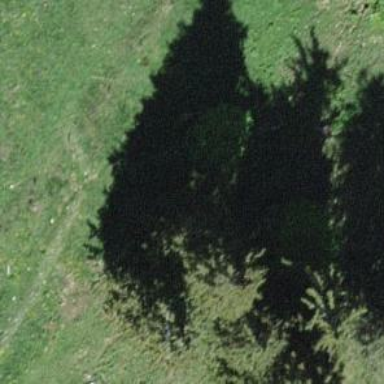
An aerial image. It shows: Needle-leaved tree in nature.